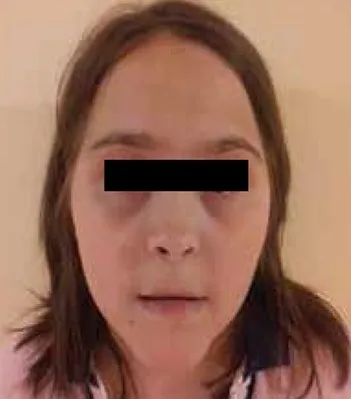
Facial appearance of Case 2.
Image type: medical_photograph (oral_photograph)